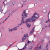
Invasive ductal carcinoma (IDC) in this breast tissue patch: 1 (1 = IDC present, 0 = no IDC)